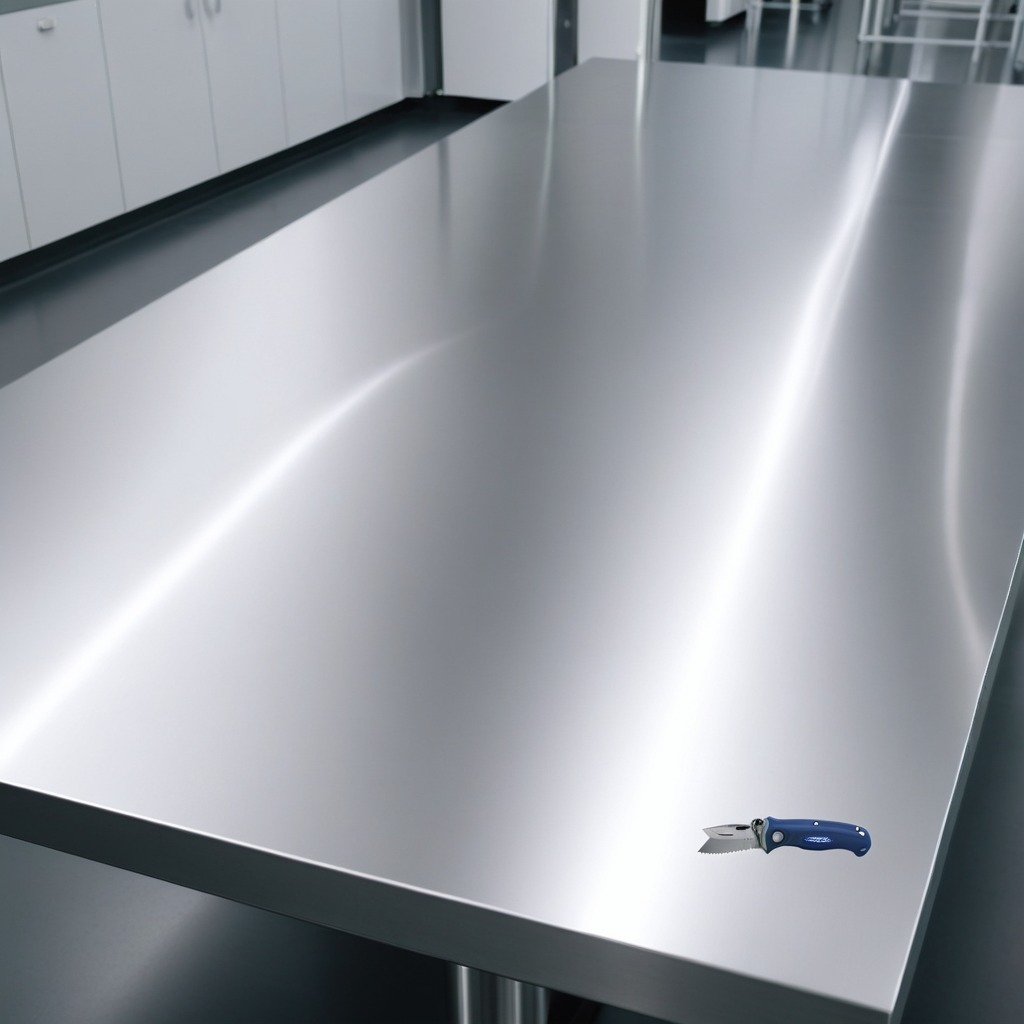
A utility knife is lying on the stainless steel table in a high-end prototyping lab.